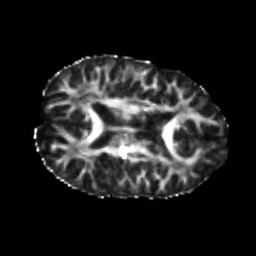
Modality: FA
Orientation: axial
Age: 22
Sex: male
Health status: healthy
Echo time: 0.074 s